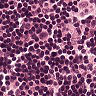
Metastatic tissue present: no